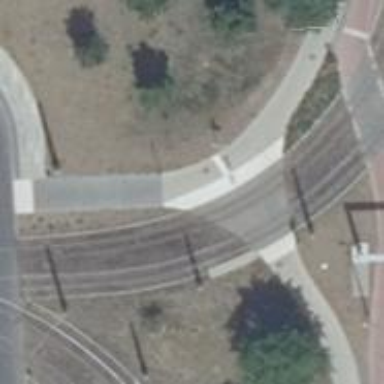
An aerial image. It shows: Tram crossing on the railway.